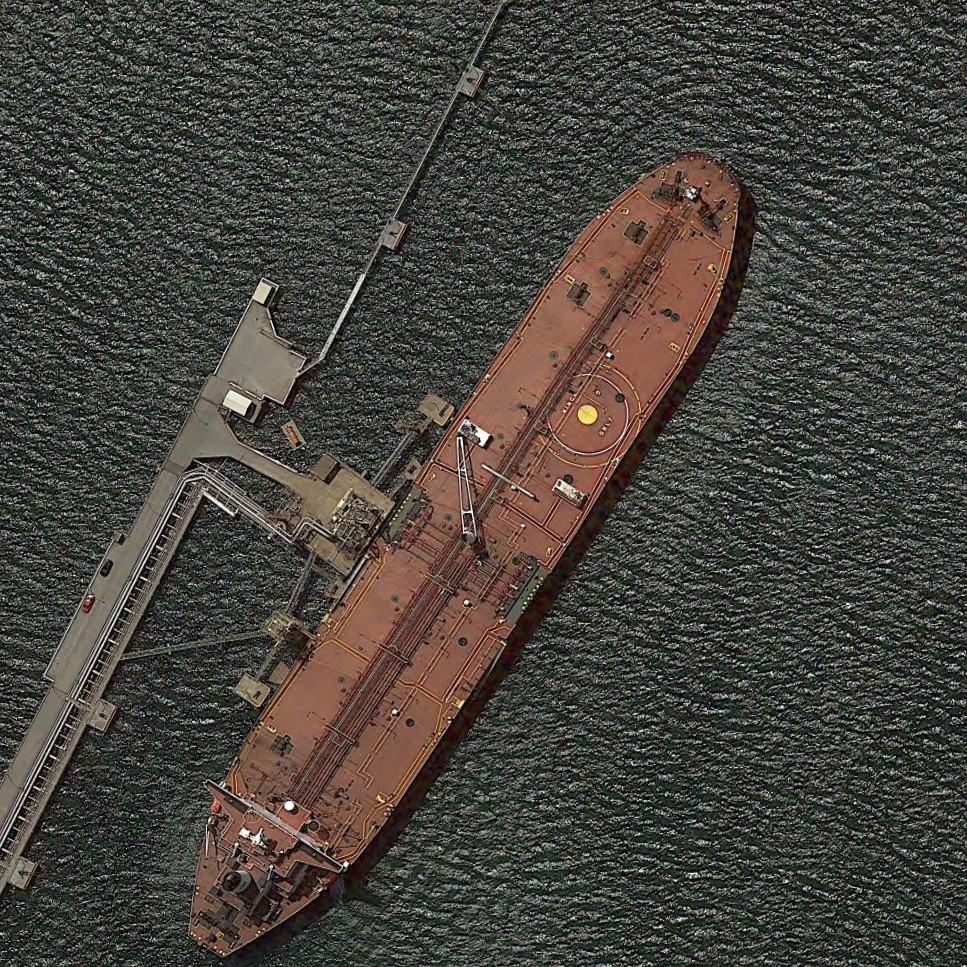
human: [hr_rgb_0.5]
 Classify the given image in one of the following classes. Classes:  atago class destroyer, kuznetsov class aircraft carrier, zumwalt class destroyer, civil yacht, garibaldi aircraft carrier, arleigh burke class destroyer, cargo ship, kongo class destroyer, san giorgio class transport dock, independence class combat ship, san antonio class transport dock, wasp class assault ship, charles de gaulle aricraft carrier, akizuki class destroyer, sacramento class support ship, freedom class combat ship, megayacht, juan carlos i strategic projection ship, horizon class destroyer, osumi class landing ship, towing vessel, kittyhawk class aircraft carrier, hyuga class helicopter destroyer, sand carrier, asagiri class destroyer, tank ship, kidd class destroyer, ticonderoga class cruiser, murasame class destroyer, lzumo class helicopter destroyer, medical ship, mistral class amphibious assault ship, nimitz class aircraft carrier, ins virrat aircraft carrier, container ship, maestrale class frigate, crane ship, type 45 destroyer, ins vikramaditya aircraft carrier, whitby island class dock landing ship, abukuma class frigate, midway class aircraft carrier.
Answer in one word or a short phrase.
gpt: Tank ship